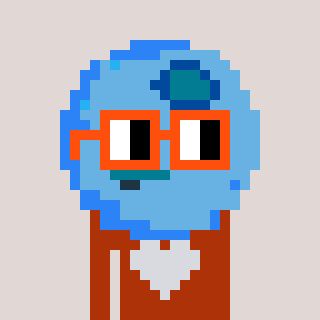
a pixel art character with square orange glasses, a blueberry-shaped head and a hotbrown-colored body on a warm background